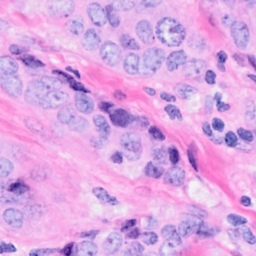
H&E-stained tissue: Breast